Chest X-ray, PA view. Patient: 45 years old, sex F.
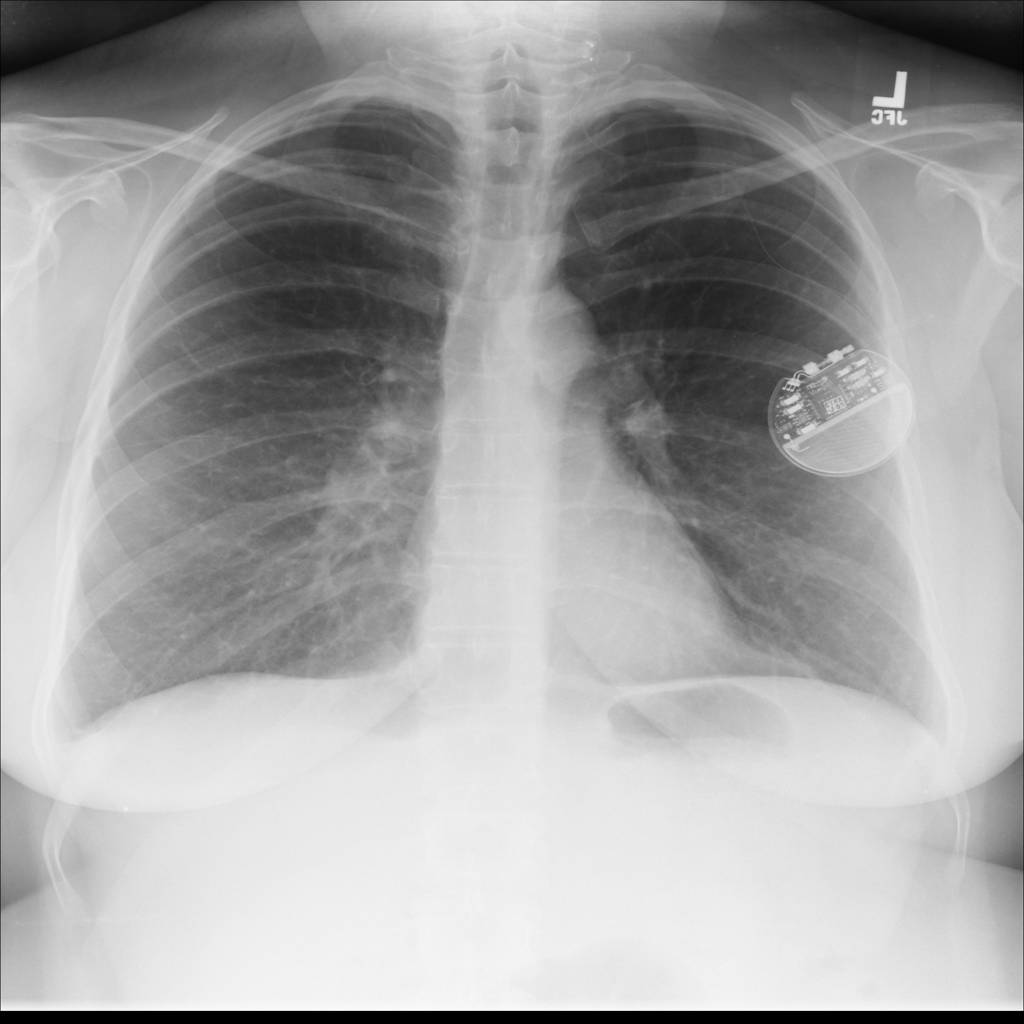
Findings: No Finding